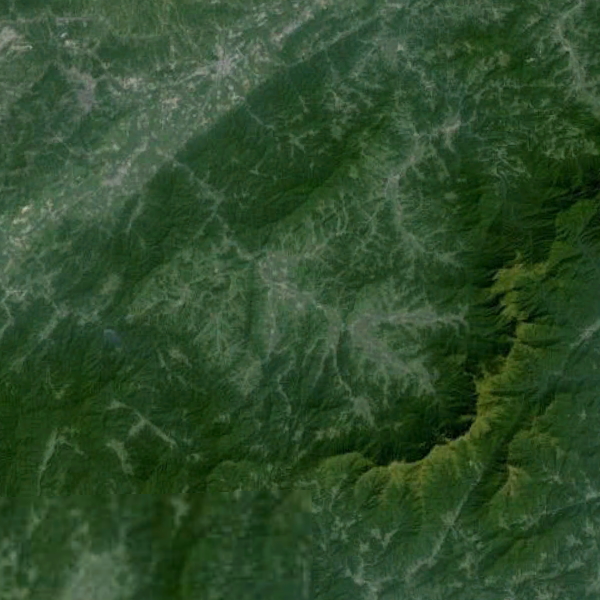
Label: Mountain